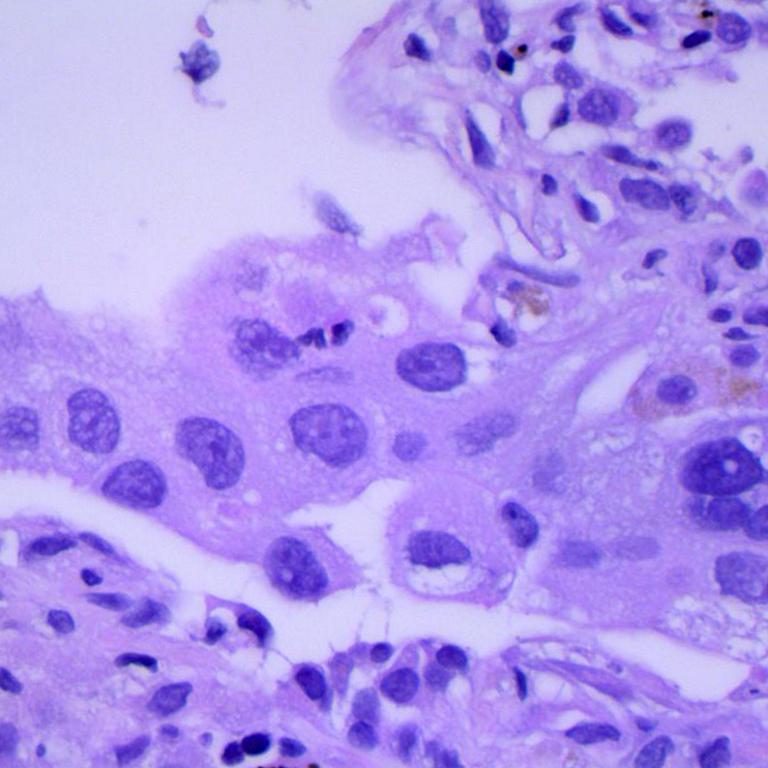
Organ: lung
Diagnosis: adenocarcinomas